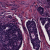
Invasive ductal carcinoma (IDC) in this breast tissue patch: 0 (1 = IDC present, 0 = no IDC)